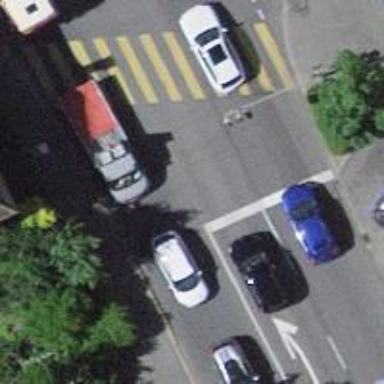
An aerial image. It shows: Road crossing with traffic signals.